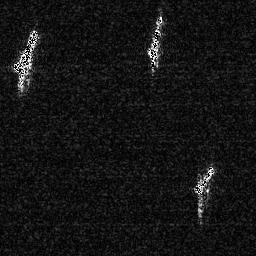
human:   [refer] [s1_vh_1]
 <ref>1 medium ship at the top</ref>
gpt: <box>[[55, 4, 64, 28, 0]]</box>